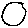
Label: circle